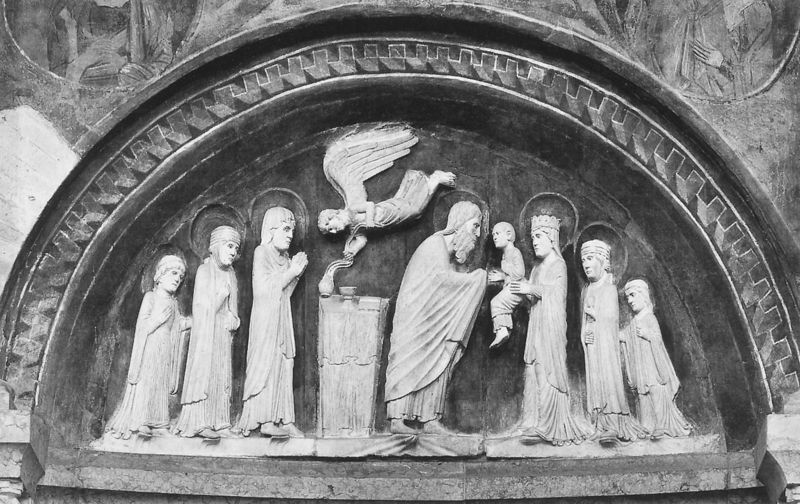
Titel: Baptisterium in Parma
Standort: Parma, Baptisterium (EU - I - Emilia-Romagna)
Schlagwörter: feuer, flügel, wasser, ausschnitt, tisch, gebäude, bart, falten, schale, stehen, stein, täufer, kirche, kelch, kind, mutter, vater, krone, rund, engel, relief, bogen, figuren, könig, detail, ornamente, wandmalerei, tor, foto, becken, schwarzweiß, beten, altar, halbkreis, halbrund, heiligenschein, skulpturen, christus, jesus, segen, segnen, könige, königin, heilige, heilig, taufe, zusammenkommen, taufbecken, halbrelief, taufstein, heilh, hieliger geist